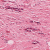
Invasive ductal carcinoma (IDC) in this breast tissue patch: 1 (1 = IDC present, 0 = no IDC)